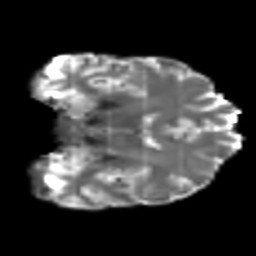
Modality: T2w
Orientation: coronal
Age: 18
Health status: ill
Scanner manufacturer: philips
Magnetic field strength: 3 T
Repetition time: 9 s
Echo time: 0.127 s